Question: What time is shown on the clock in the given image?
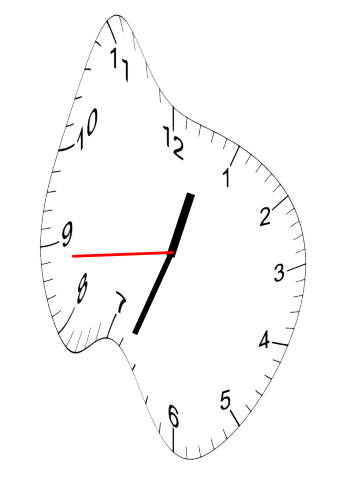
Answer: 12:33:44